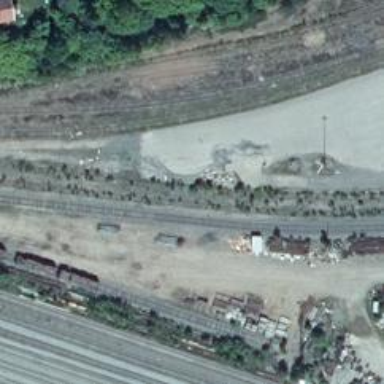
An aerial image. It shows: Abandoned railway yard.